Question: I have a symmetric matrix like shown in the image attached below.

I've made up the notation which represents the value at grid point Furthermore, writing gives me the minimum grid point value like so:
As another example gives me
My goal is to find the minimum values for ALL combinations of letters (not repeating) for one row at a time e.g for this example I need to find min values with respect to row A which are given by the calculations:
I realize that certain calculations can be reused which becomes increasingly important as the matrix size increases, but the problem is finding the most efficient way to implement this reuse.
Can point me in the right direction to finding an efficient algorithm/data structure I can use for this problem?
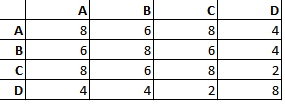
Answer: You'll want to think about the <URL>
First of all, note that if you have n letters, that this amounts to asking <URL> So if you want to store all these answers for even moderately large n, you'll need a lot of memory. If n is large in your applications, it might be best to store some collection of pre-computed data and do some computation whenever you need a particular data point; I haven't thought about what would work best, but for example computing data only for a binary tree contained in the lattice would not necessarily help you anything beyond precomputing nothing at all.
With these things out of the way, let's assume you actually want all the answers computed and stored in memory. You'll want to compute these "layer by layer", that is, starting with the three-element subsets (since the two-element subsets are already given by your matrix), then four-element, then five-element, etc. This way, for a given subset S, when we're computing f(S) we will already have computed all f(T) for T strictly contained in S. There are several ways that you can make use of this, but I think the easiest might be to use two such subset S: let t1 and t2 be two different elements of T that you may select however you like; let S be the subset of T that you get when you remove t1 and t2. Write S1 for S plus t1 and write S2 for S plus t2. Now every pair of letters contained in T is either fully contained in S1, or it is fully contained in S2, or it is {t1, t2}. Look up f(S1) and f(S2) in your previously computed values, then look up f({t1, t2}) directly in the matrix, and store f(T) = the minimum of these 3 numbers.
If you never select "A" for t1 or t2, then indeed you can compute everything you're interested in while not computing f for any sets T that don't contain "A". (This is possible because the steps outlined above are only interesting whenever T contains at least three elements.) Good! This leaves just one question - how to store the computed values f(T). What I would do is use a 2^(n-1)-sized array; represent each subset-of-your-alphabet-that-includes-"A" by the (n-1) bit number where the ith bit is 1 whenever the (i+1)th letter is in that set (so <PHONE>, which has bits 2, 4, and 5 set, represents the subset {"A", "C", "D", "F"} out of the alphabet "A" .. "H" - note I'm counting bits starting at 0 from the right, and letters starting at "A" = 0). This way, you can actually iterate through the sets in numerical order and don't need to think about how to iterate through all k-element subsets of an n-element set. (You do need to include a special case for when the set under consideration has 0 or 1 element, in which case you'll want to do nothing, or 2 elements, in which case you just copy the value from the matrix.)